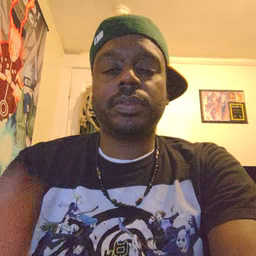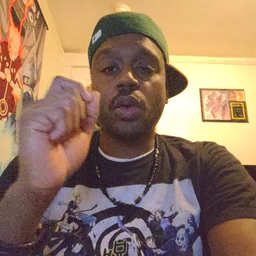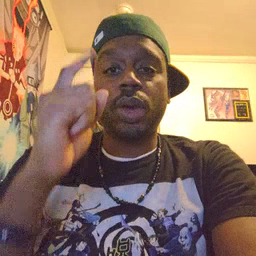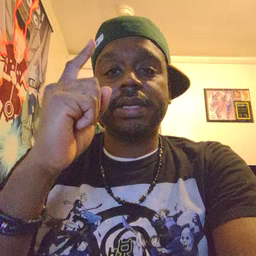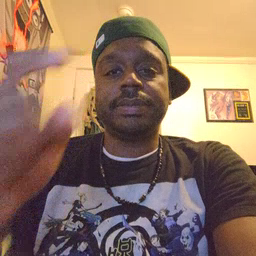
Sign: wake